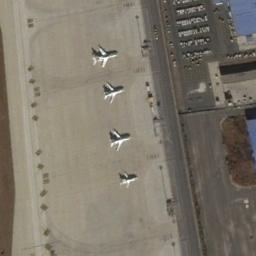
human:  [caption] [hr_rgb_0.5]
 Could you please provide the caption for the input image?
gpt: Here are four white planes parked in the open space .

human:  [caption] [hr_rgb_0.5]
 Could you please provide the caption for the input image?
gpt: There are four planes of the same size in a clearing, With many cars parked in the clearing beside .

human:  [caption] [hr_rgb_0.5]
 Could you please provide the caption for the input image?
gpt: Four planes parked in a line on the airport and a parking lot in front of them .

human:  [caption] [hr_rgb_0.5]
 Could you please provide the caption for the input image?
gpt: Four airplanes are on the runway beside many buildings .

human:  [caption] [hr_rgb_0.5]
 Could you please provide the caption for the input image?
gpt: Four planes are in the parking lot next to the blue building .